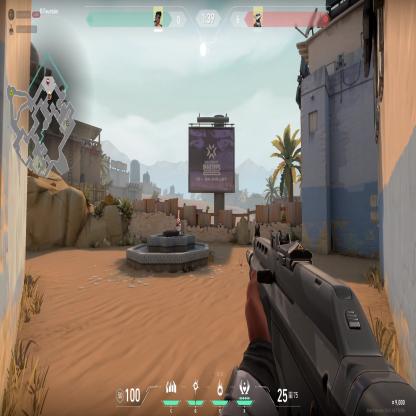
Label: enemy